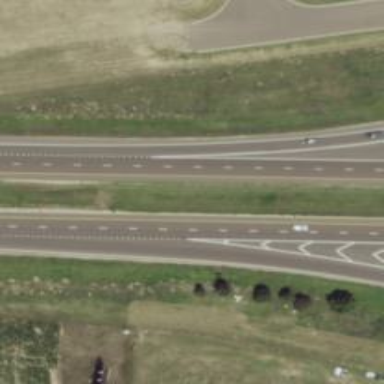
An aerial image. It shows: Solid road edge marking.